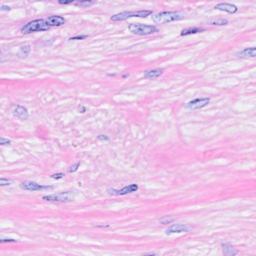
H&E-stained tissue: Breast